Question: In django project, there is 'auth_user' table:

and its structure is like this:
<URL>
You see its length is 128, I don't know whats the meaning of encryption method of the password field.
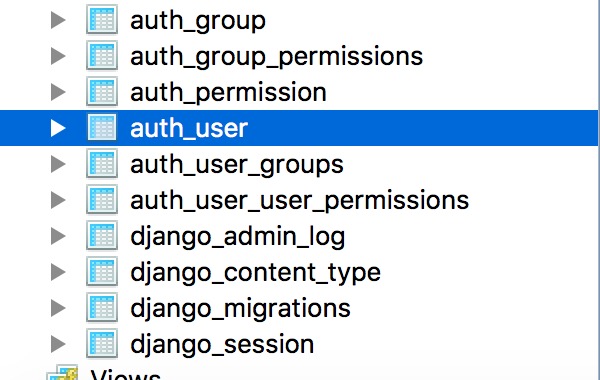
Answer: By default, Django uses the algorithm with a hash.
For detailed reference: <URL>